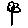
Label: flower